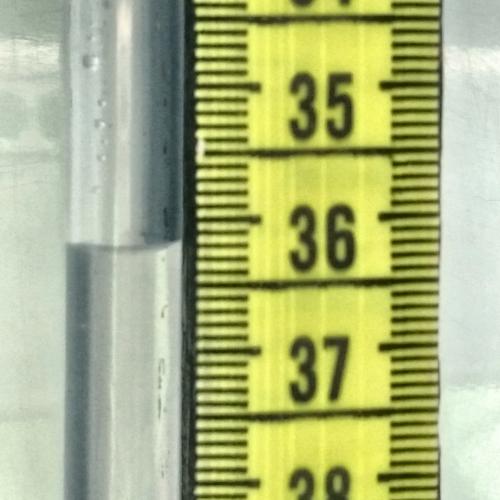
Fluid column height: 36.2 cm